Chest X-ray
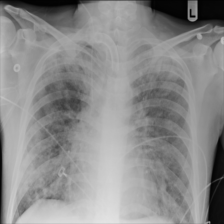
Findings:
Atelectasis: negative
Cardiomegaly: negative
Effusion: negative
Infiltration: negative
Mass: negative
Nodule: negative
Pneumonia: negative
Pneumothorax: negative
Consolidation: negative
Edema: negative
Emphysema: negative
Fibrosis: negative
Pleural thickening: negative
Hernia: negative